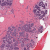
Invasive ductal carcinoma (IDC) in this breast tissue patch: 0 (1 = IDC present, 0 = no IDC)